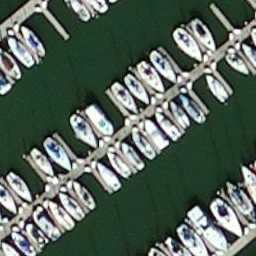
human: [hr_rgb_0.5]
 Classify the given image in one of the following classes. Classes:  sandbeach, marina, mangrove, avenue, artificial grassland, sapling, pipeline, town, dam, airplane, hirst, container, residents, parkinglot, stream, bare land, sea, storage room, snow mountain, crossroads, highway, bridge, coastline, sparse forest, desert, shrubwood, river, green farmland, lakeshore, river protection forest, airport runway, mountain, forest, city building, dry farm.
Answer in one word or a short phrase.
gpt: marina